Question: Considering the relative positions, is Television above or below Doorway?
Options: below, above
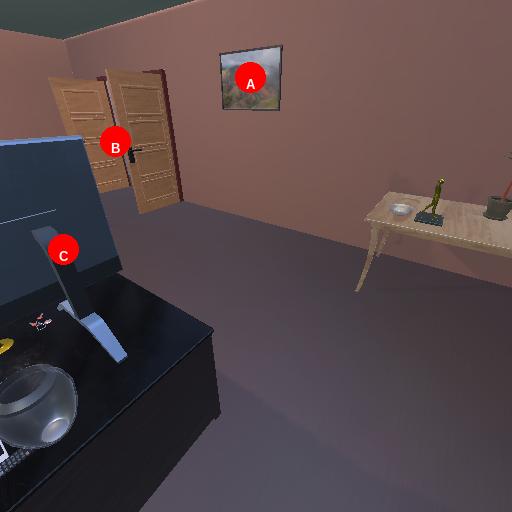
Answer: below